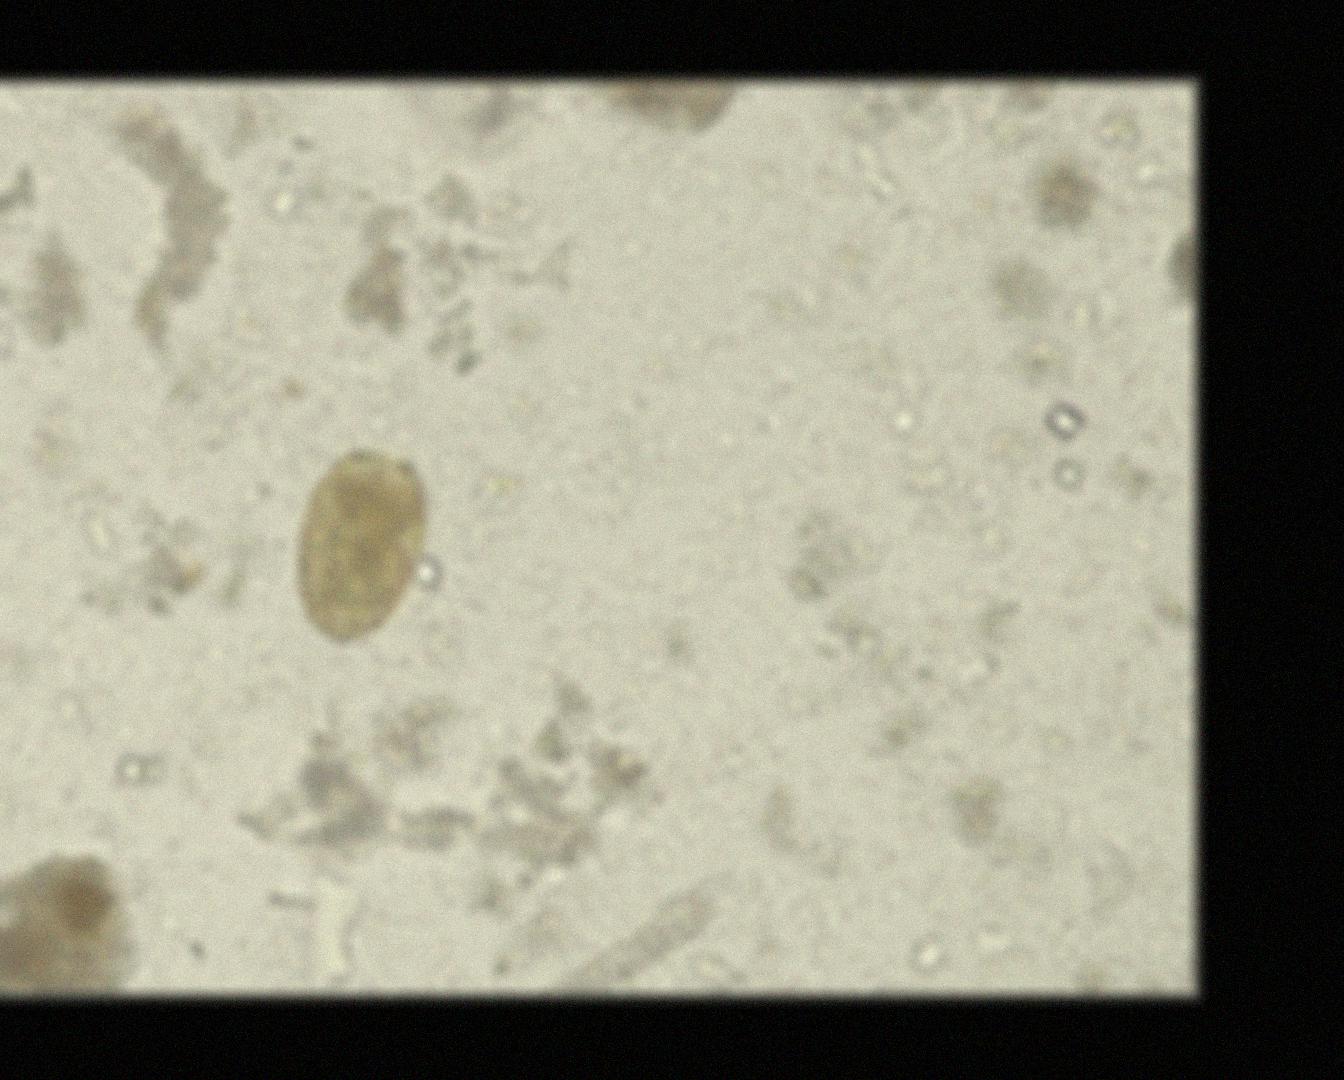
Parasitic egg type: Paragonimus spp